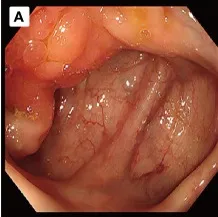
(A, B) Colonoscopy and examination showed that the ileocecal mucous membrane was edema and ero- sion, with nodular surface changes and unclear boundary involving the opening of the appendix.
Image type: endoscopy (gi_endoscopy)